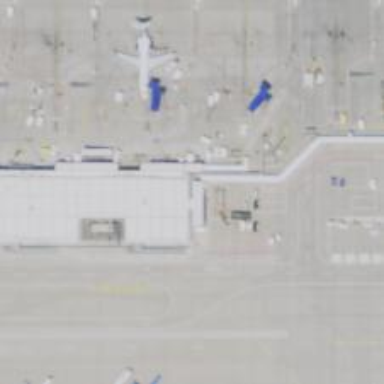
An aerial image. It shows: Airport gate.